Field crop: maize
Growth stage: 2
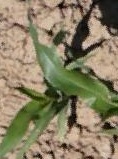
Species: maize